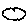
Label: cloud